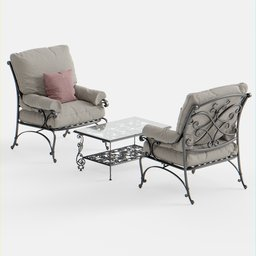
Label: furniture